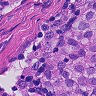
Metastatic tissue present: yes